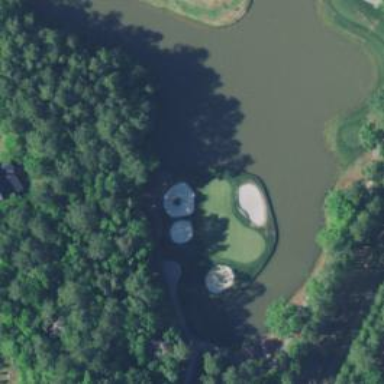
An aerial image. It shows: View of golf hole.